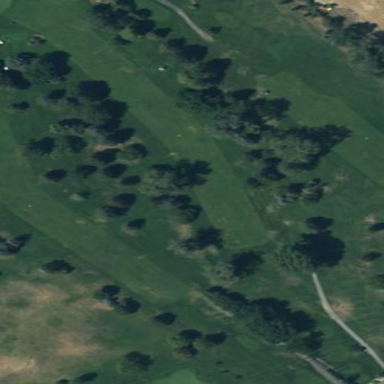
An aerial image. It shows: Well-maintained grass golf fairway that is regularly mowed.